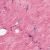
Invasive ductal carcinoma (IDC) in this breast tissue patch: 0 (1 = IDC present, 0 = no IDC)